Question: In Eclipse I'm addding some changed files to the git index. They show up correctly in the tree element. But when I want to commit the changes in the index, the action is grayed out.
So, how can I do what 'git commit' on the command line would do now. Just commit what has been added earlier.

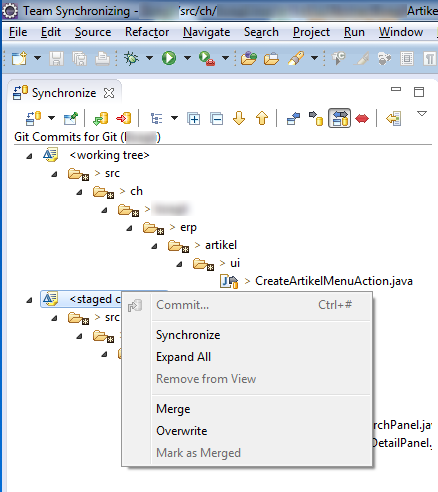
Answer: Try and commit through the "Git Repositories" view.

However, as described in "<URL>", it will list modified files, staged or not.
(like a 'git commit -a')
Try also the <URL>: